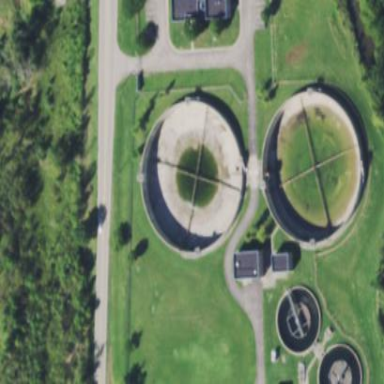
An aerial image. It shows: Image of wastewater.